Question: I have an excel file where on the 3d (C) column cells, there is a text. If the cell string contain : "(DELETED)", I want the entire row to be deleted. I tried the following code and it works but as far as concerned the syntax, it needs to be edited.

'''
Sub sbDelete_Rows_IF_Cell_Contains_Specific_String()
Dim lRow As Long
Dim iCntr As Long
lRow = 5
For iCntr = lRow To 1 Step -1
celltxt = Cells(iCntr, 3).Value
If InStr(1, celltxt, "(DELETED)") Then
Else
Rows(iCntr).Delete
End If
Next
End Sub
'''
If the script finds the cells that contain the string : "(DELETED)", then the program will not do anything. It will delete the ones that do not contain this string. The syntax is bad and I wonder how I can combine the "InStr" and the "IF NOT" functions.
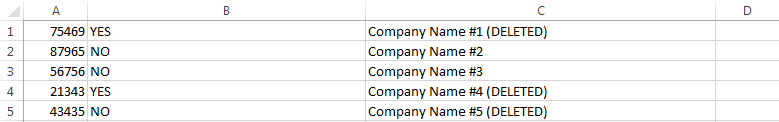
Answer: As Tom mentioned, it returns an integer, so it'd be easier doing something like this, rather than using a 'NOT'
'''
Sub test()
Dim lrow As Integer
lrow = Cells(Rows.Count, "A").End(xlUp).Row
For i = lrow To 1 Step -1
If InStr(1, Cells(i, 3), "(DELETED)") = 0 Then
Rows(i).EntireRow.Delete
End If
Next
End Sub
'''